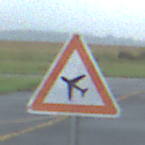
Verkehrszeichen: FlugbetriebRechts
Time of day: Midday
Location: Outdoor (Suburban)
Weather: Overcast
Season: NotSpecified
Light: Natural